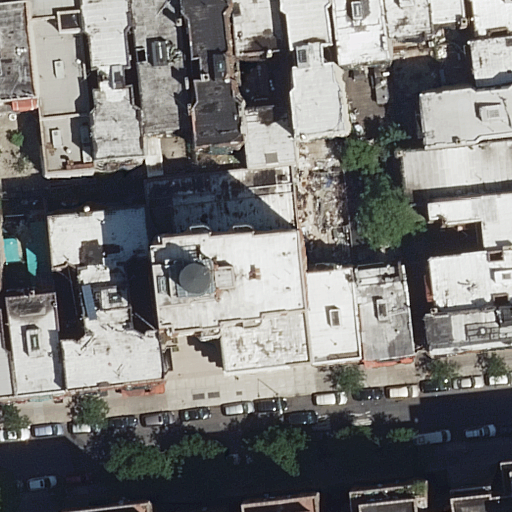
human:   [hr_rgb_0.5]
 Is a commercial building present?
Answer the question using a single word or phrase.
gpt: no

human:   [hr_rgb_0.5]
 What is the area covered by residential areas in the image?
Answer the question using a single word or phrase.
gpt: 3225m2

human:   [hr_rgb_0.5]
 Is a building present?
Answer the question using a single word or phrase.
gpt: yes

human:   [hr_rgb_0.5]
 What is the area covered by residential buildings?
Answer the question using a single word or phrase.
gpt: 4964m2

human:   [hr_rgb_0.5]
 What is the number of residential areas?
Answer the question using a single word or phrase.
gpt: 1

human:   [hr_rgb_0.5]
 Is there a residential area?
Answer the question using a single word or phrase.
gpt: yes

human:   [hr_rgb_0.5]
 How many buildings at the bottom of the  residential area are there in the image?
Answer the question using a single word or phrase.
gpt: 0

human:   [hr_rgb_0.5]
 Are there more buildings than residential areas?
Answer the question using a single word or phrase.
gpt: yes

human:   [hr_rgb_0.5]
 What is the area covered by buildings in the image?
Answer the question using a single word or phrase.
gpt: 4964m2

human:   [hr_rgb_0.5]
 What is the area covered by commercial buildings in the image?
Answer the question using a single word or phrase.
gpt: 0m2

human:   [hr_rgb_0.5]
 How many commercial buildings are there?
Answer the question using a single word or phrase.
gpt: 0

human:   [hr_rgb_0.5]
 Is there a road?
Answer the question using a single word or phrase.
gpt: yes

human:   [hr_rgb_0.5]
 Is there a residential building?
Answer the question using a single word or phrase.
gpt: yes

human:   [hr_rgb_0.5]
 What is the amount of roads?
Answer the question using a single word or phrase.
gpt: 1

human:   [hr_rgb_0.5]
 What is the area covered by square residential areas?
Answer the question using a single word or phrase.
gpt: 0m2

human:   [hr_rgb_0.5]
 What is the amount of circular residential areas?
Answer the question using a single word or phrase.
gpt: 0

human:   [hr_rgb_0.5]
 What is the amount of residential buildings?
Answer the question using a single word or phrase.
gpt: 25

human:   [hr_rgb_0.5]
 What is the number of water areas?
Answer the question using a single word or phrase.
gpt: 0

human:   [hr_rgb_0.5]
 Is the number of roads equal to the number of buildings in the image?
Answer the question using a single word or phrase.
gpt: no

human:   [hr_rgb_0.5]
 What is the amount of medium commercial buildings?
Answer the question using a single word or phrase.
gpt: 0

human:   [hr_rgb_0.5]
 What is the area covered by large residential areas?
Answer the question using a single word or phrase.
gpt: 3225m2

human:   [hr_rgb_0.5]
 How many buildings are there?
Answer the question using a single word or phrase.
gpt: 25

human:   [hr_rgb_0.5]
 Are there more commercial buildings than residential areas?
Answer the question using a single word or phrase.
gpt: no

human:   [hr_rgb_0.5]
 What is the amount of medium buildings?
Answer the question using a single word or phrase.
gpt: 10

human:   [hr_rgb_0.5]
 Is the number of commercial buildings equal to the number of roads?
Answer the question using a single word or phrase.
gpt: no

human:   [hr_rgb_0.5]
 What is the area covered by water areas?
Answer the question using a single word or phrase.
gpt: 0m2

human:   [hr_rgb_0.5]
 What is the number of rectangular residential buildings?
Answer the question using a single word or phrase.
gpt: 20

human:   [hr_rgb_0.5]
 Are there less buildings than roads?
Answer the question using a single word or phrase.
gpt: no

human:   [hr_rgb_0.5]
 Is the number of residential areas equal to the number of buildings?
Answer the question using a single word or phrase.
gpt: no

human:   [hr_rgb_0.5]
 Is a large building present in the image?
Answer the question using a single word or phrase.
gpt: yes

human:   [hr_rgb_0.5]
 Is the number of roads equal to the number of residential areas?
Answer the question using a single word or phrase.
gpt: yes

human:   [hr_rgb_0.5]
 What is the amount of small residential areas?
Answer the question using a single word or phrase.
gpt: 0

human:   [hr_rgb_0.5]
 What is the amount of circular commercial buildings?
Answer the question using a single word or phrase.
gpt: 0

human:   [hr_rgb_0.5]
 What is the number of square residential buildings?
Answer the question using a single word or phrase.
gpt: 0

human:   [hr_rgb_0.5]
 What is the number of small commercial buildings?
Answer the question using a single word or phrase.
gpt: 0

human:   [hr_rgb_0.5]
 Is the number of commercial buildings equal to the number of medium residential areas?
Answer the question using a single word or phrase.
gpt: yes

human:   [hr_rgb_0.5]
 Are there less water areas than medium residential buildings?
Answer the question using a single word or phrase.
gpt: yes

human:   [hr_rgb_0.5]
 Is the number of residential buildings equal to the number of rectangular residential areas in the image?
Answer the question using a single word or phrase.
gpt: no

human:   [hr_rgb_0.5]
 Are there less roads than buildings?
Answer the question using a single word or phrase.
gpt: yes

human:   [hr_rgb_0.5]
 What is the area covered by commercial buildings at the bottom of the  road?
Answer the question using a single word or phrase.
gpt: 0m2

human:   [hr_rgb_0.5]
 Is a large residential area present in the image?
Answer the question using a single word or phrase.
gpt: yes

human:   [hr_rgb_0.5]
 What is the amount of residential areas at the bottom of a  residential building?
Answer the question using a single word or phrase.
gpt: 1

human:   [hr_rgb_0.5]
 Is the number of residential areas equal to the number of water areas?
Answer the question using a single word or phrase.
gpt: no

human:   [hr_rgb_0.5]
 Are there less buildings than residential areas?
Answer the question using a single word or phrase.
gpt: no

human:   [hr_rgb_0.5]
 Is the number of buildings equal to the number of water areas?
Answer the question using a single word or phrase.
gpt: no

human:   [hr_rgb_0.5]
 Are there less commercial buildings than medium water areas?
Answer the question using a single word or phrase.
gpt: no

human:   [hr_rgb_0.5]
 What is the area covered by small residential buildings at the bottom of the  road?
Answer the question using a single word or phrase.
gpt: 0m2

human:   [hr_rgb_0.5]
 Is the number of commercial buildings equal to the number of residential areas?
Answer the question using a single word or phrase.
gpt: no

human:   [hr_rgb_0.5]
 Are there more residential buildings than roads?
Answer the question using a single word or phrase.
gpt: yes

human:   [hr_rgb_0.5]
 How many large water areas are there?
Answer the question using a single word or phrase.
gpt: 0

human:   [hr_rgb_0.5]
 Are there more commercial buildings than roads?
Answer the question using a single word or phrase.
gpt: no

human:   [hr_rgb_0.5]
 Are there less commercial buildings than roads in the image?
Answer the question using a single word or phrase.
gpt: yes

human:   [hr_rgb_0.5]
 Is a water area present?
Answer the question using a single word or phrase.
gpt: no

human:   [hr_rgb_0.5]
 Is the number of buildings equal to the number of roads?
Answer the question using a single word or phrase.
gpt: no

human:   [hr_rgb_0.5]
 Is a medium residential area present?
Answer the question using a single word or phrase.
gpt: no

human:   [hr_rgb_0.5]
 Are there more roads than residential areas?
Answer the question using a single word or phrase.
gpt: no

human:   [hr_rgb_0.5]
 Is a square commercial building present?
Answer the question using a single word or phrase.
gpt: no

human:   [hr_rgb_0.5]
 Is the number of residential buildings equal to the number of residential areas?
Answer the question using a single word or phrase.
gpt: no

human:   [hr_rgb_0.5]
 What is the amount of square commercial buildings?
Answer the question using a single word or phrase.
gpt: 0

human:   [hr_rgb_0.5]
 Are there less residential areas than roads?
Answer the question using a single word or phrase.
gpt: no

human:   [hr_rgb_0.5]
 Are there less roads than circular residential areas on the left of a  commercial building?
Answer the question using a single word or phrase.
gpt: no

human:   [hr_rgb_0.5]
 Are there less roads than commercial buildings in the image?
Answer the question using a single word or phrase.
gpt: no

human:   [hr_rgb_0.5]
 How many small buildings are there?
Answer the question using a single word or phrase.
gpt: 12

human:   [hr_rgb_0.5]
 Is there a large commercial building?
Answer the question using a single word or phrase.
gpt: no